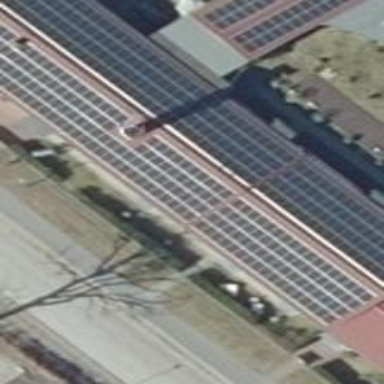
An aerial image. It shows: Building featuring small installation solar photovoltaic panel for electricity generation.